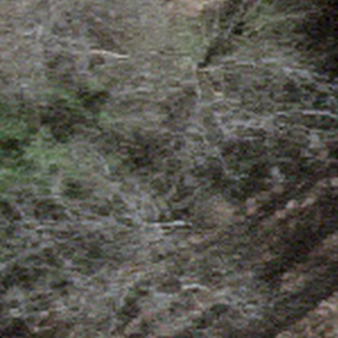
Label: other